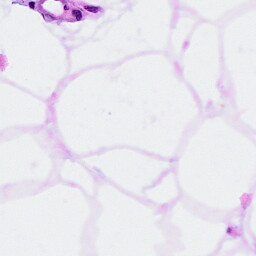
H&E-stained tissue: Breast